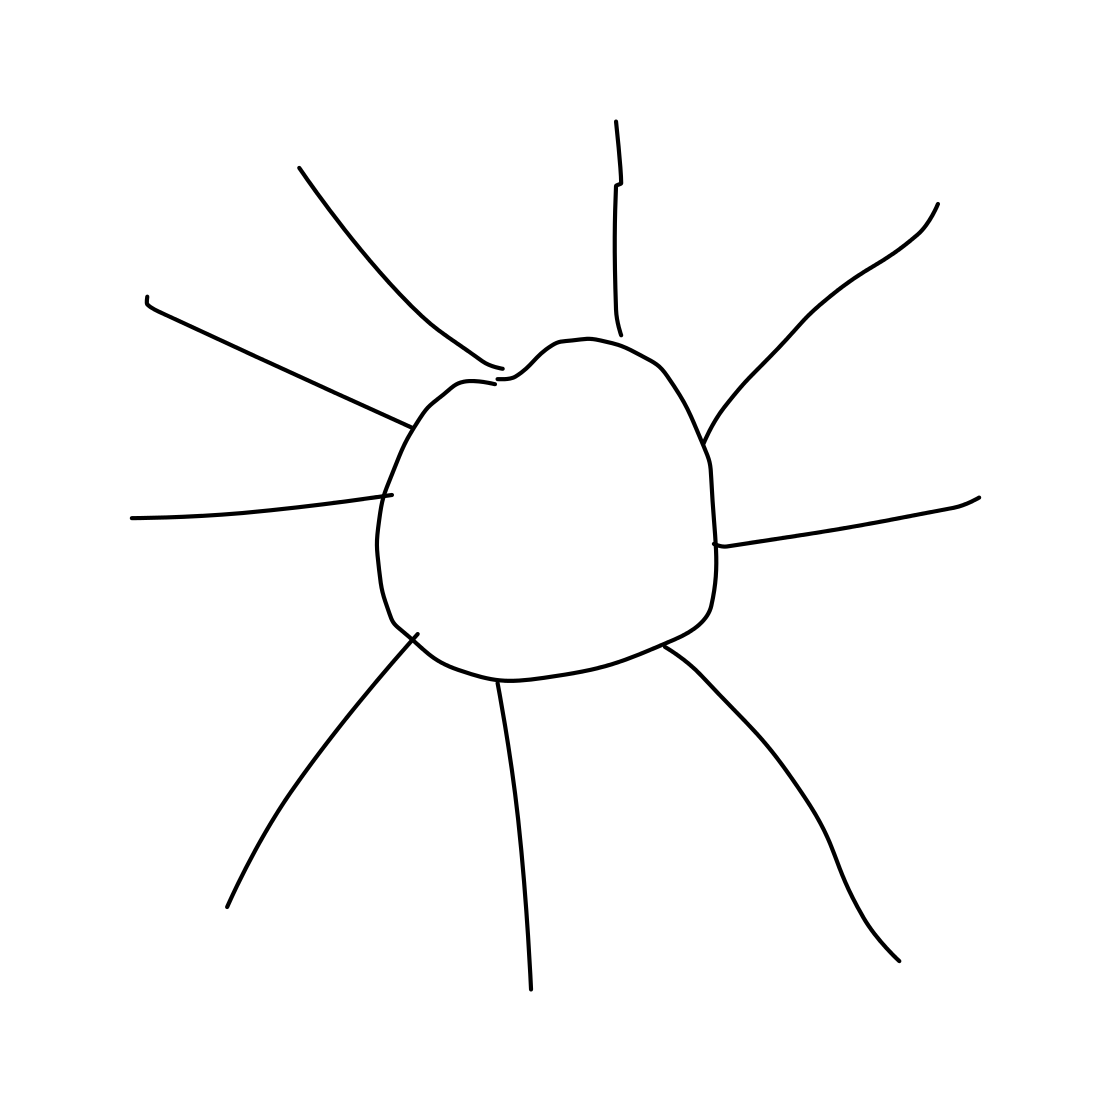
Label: sun